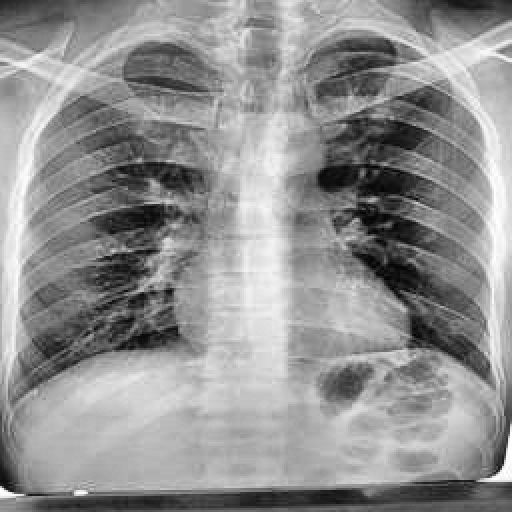
Finding: TUBERCULOSIS